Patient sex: M
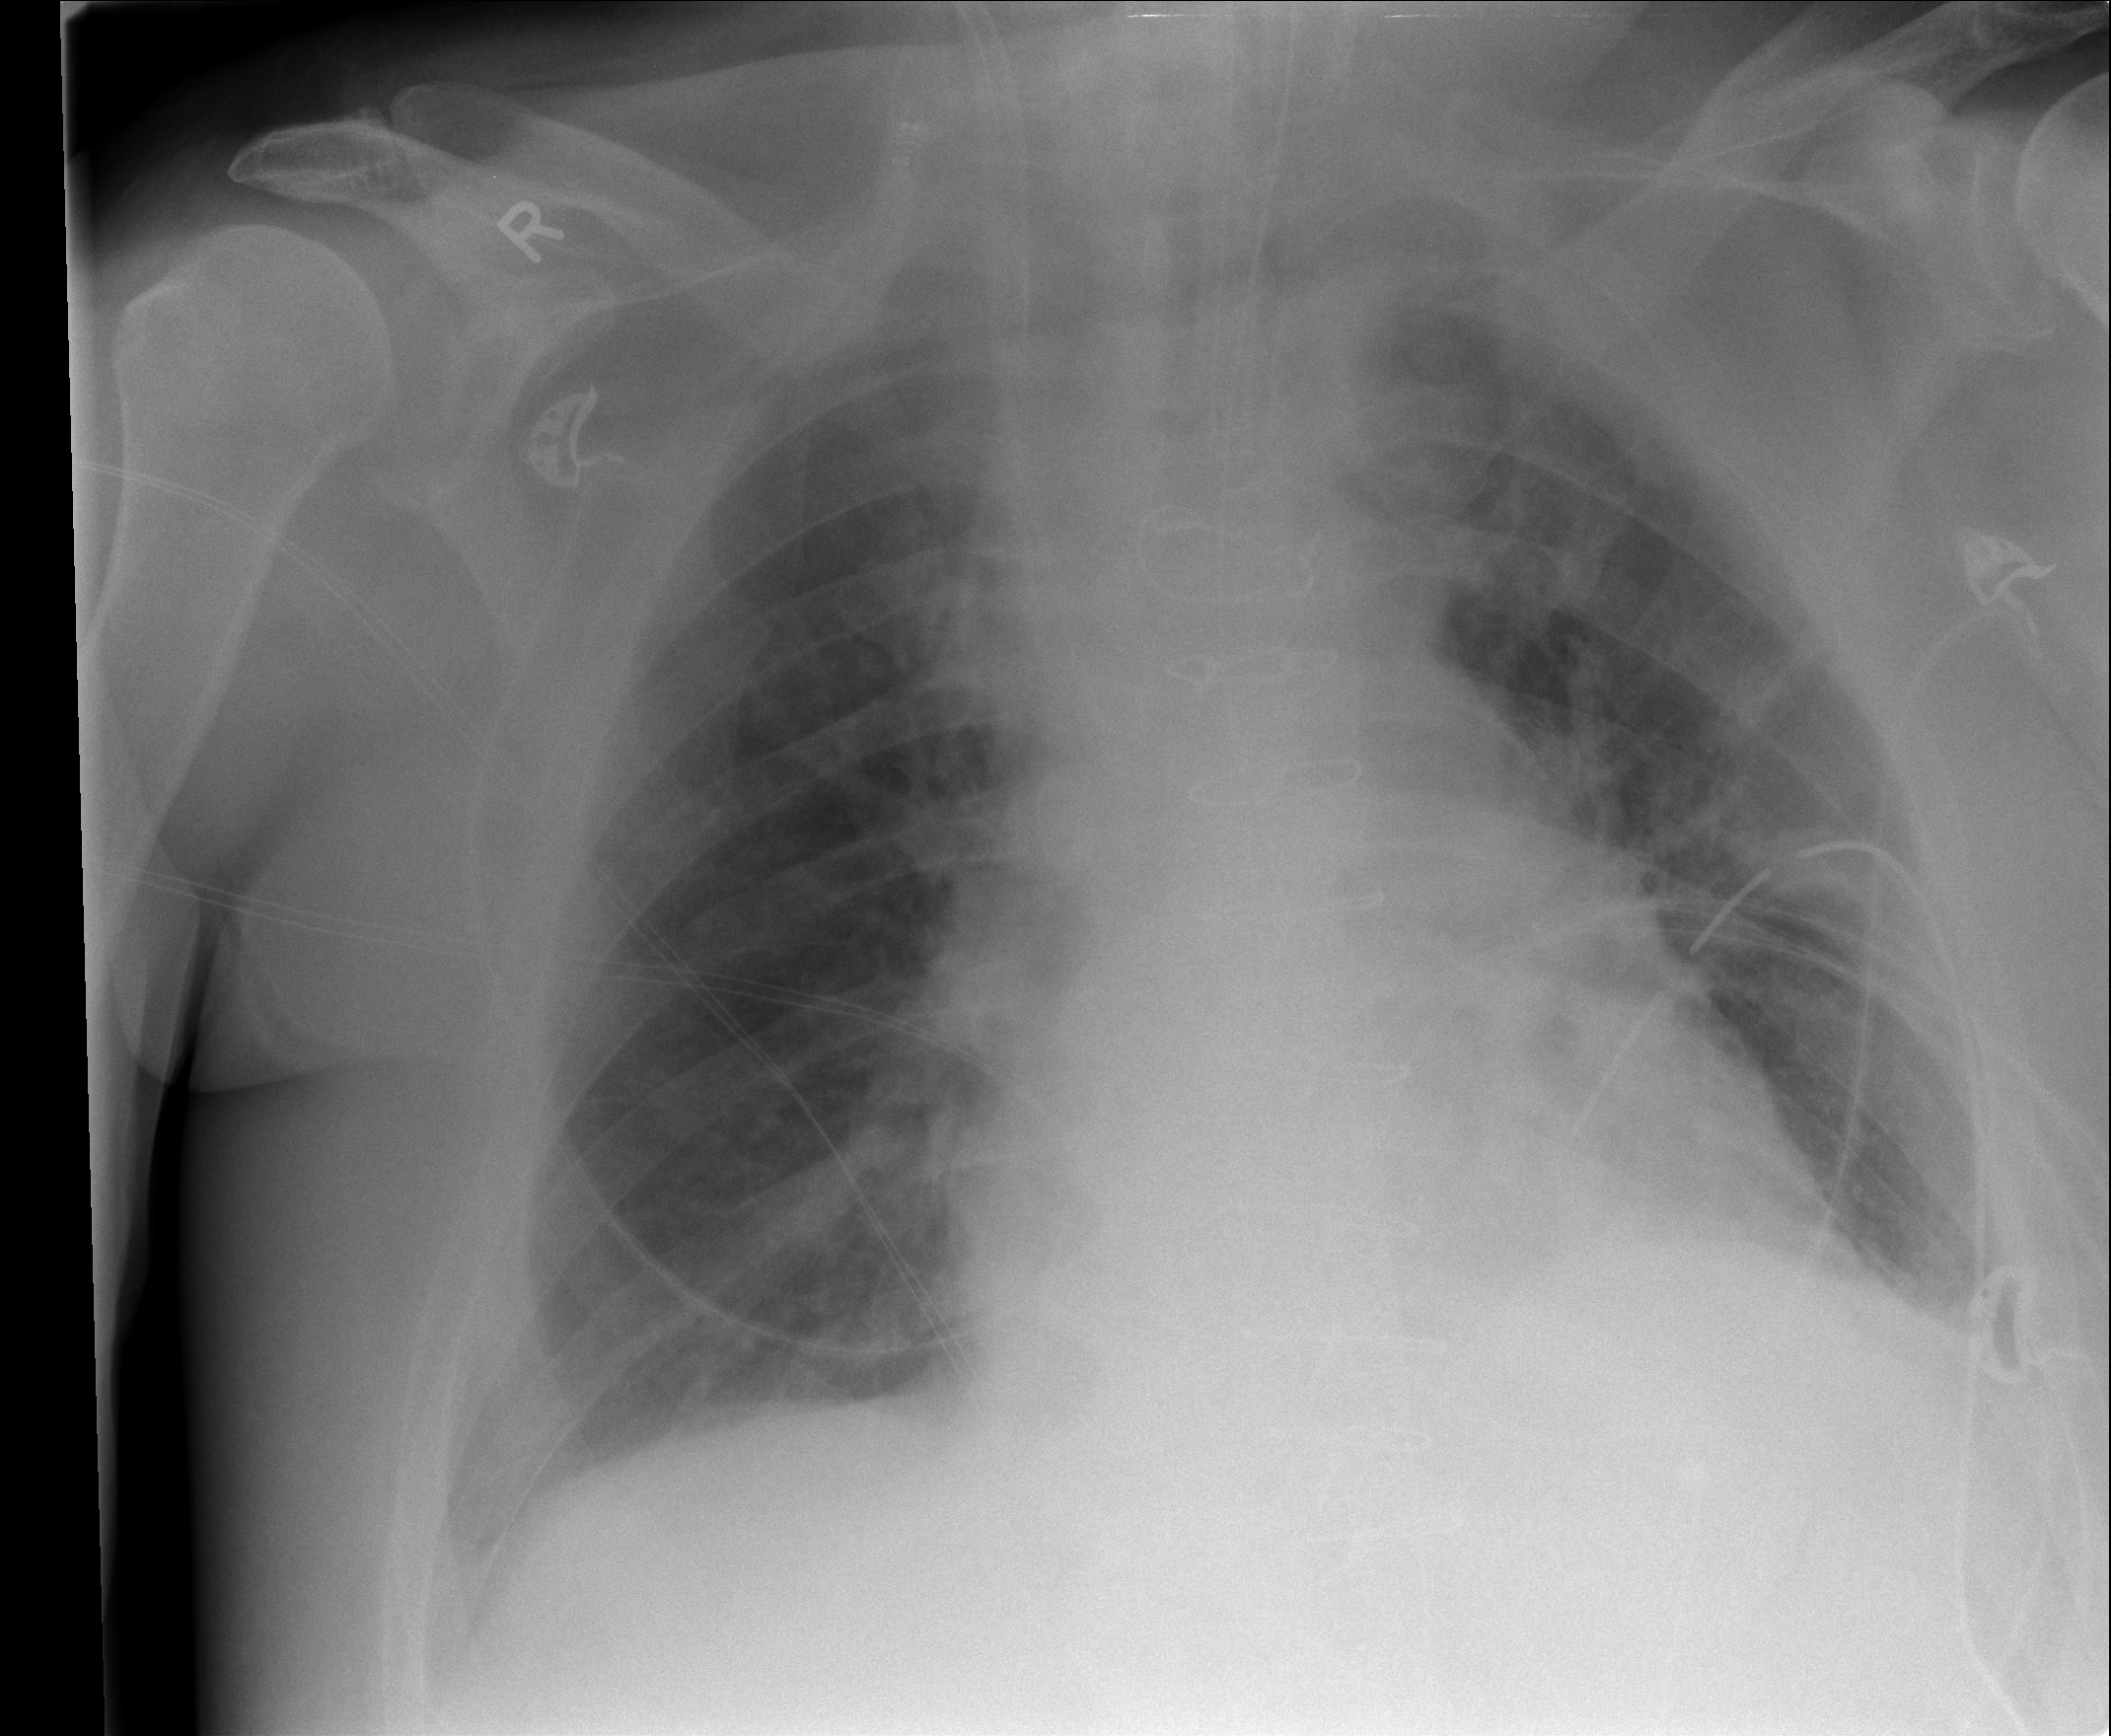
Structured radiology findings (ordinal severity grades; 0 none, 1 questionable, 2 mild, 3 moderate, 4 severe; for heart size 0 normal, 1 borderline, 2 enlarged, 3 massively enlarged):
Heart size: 2
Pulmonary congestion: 2
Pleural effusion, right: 0
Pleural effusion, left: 1
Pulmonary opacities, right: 1
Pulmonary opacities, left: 0
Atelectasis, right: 1
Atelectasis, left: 1